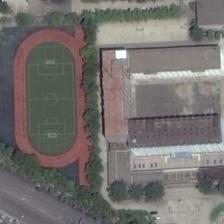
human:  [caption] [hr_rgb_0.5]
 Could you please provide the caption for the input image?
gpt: a playground is surrounded by some green trees and buildings .

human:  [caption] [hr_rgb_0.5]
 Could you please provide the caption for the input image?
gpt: the football field is located beside a c-shaped building .

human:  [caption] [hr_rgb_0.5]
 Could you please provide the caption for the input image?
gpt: a playground with a football field in it is surrounded by green trees .

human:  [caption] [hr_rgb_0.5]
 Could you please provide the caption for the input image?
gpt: a playground semisurrounded by green trees is next to a road and several buildings .

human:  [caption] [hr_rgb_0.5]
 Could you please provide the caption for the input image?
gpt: a playground semisurrounded by green trees is next to a road and several buildings .